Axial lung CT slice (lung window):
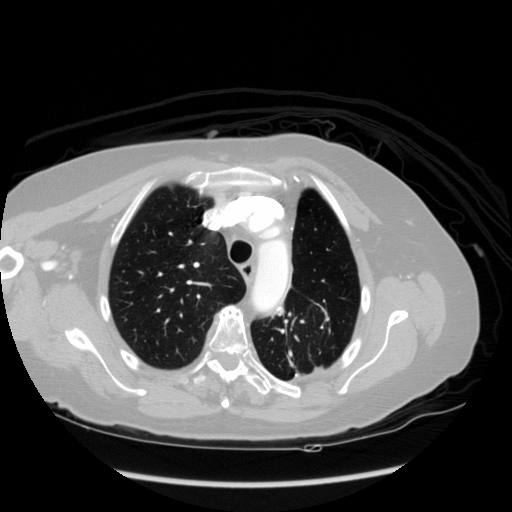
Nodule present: no